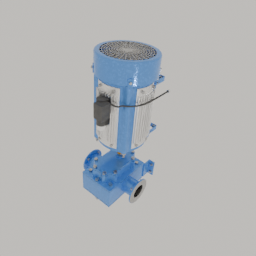
Label: mechanical